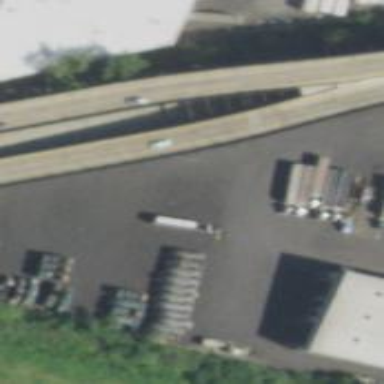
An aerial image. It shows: Asphalt bridge on motorway. It is Urban Freeway/Expressway with the code HFCS.